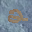
Label: 2